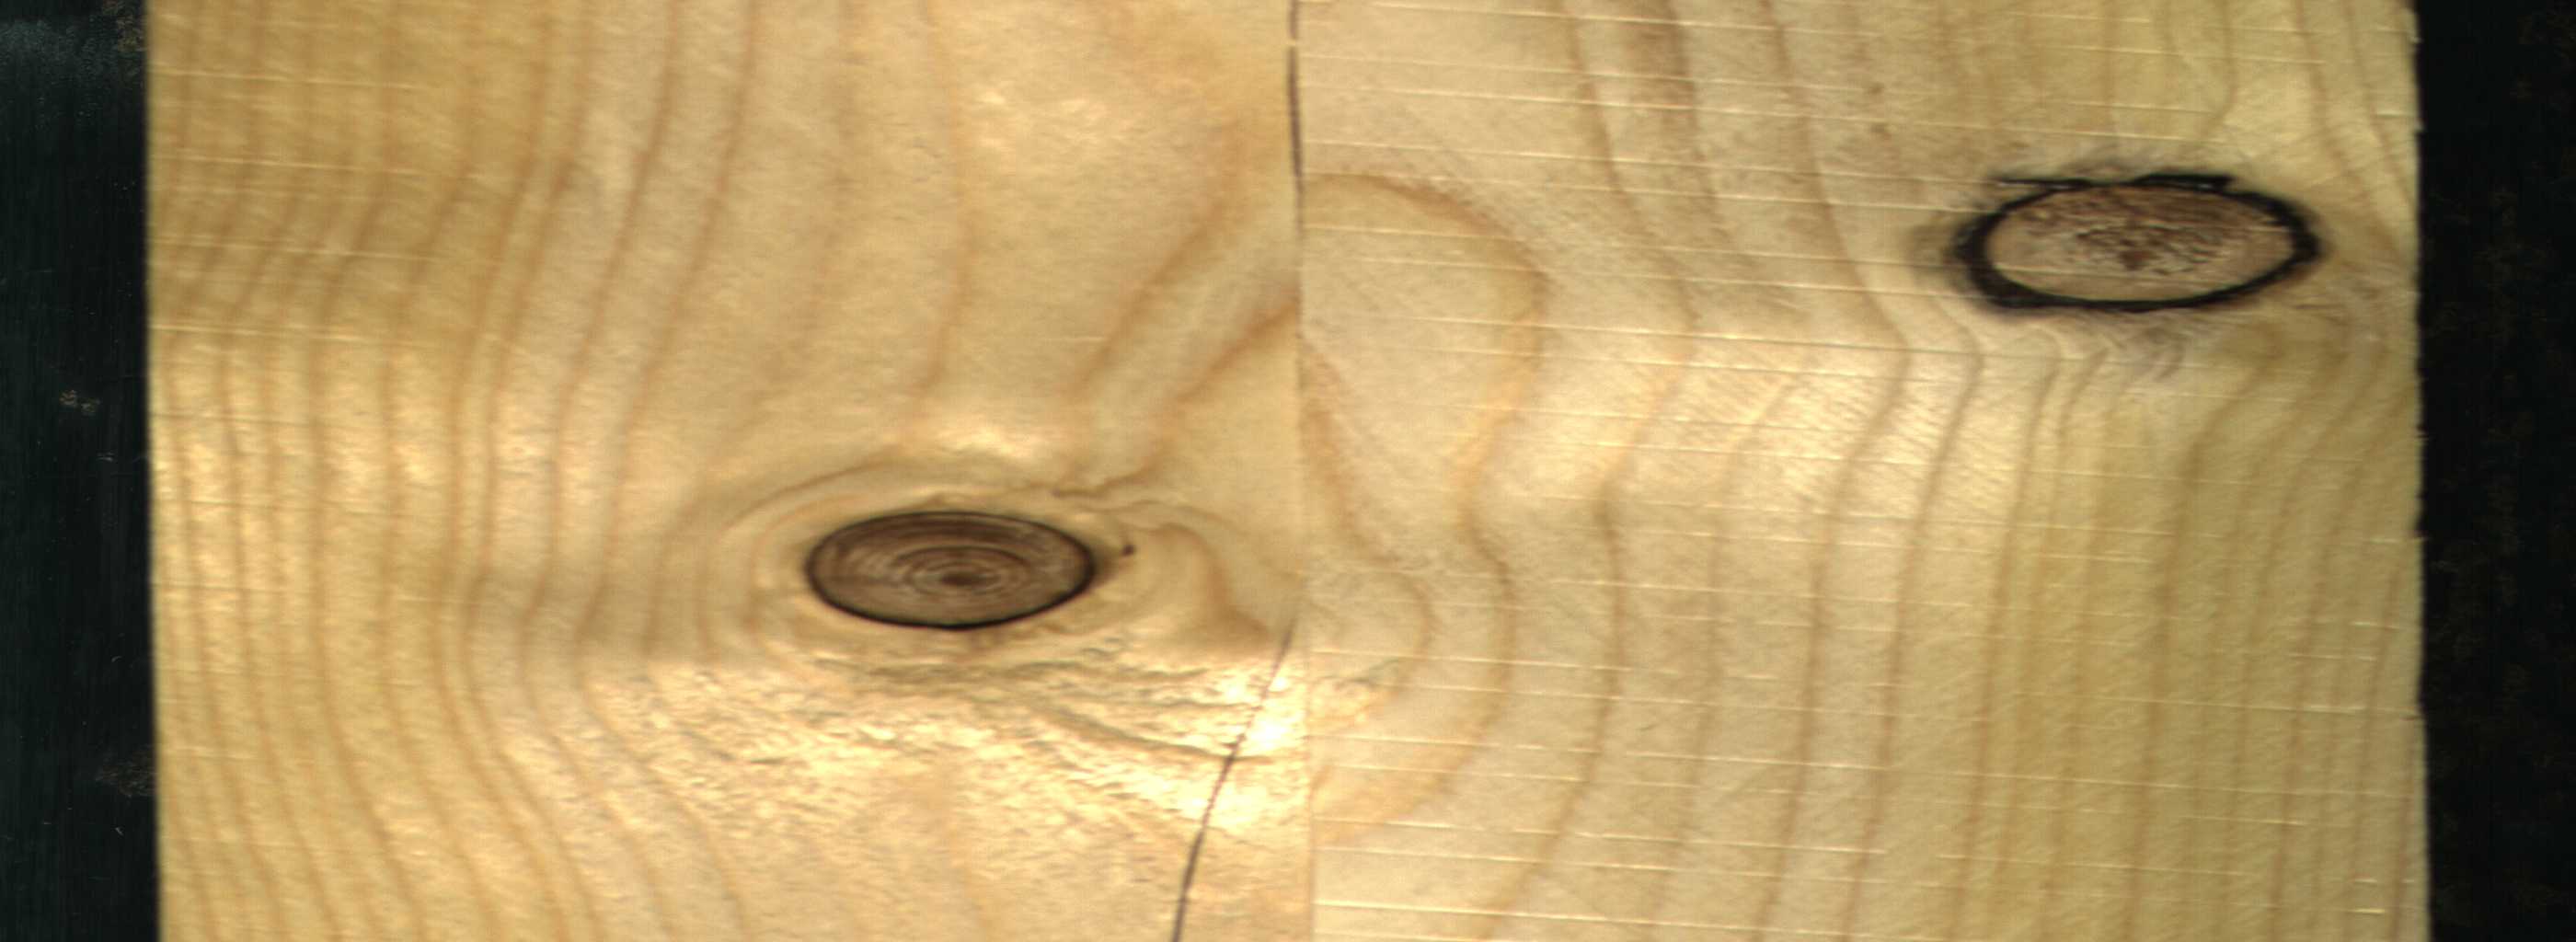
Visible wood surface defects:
Crack
Crack
Dead_Knot
Dead_Knot